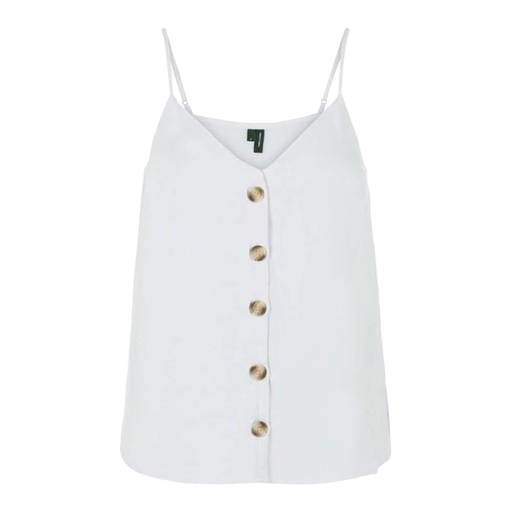
white button front barcelona cami, white sleeveless button, sleeveless white button, white background